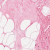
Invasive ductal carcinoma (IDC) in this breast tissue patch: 0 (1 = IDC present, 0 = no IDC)